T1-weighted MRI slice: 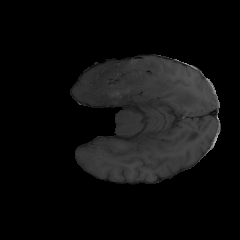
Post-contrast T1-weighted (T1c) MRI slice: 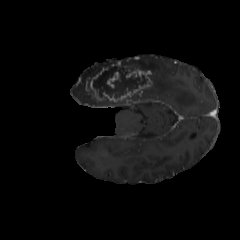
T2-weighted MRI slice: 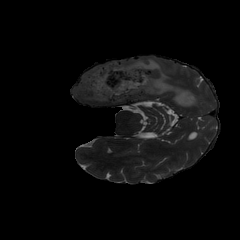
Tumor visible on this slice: yes